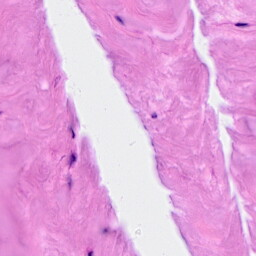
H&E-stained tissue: Breast